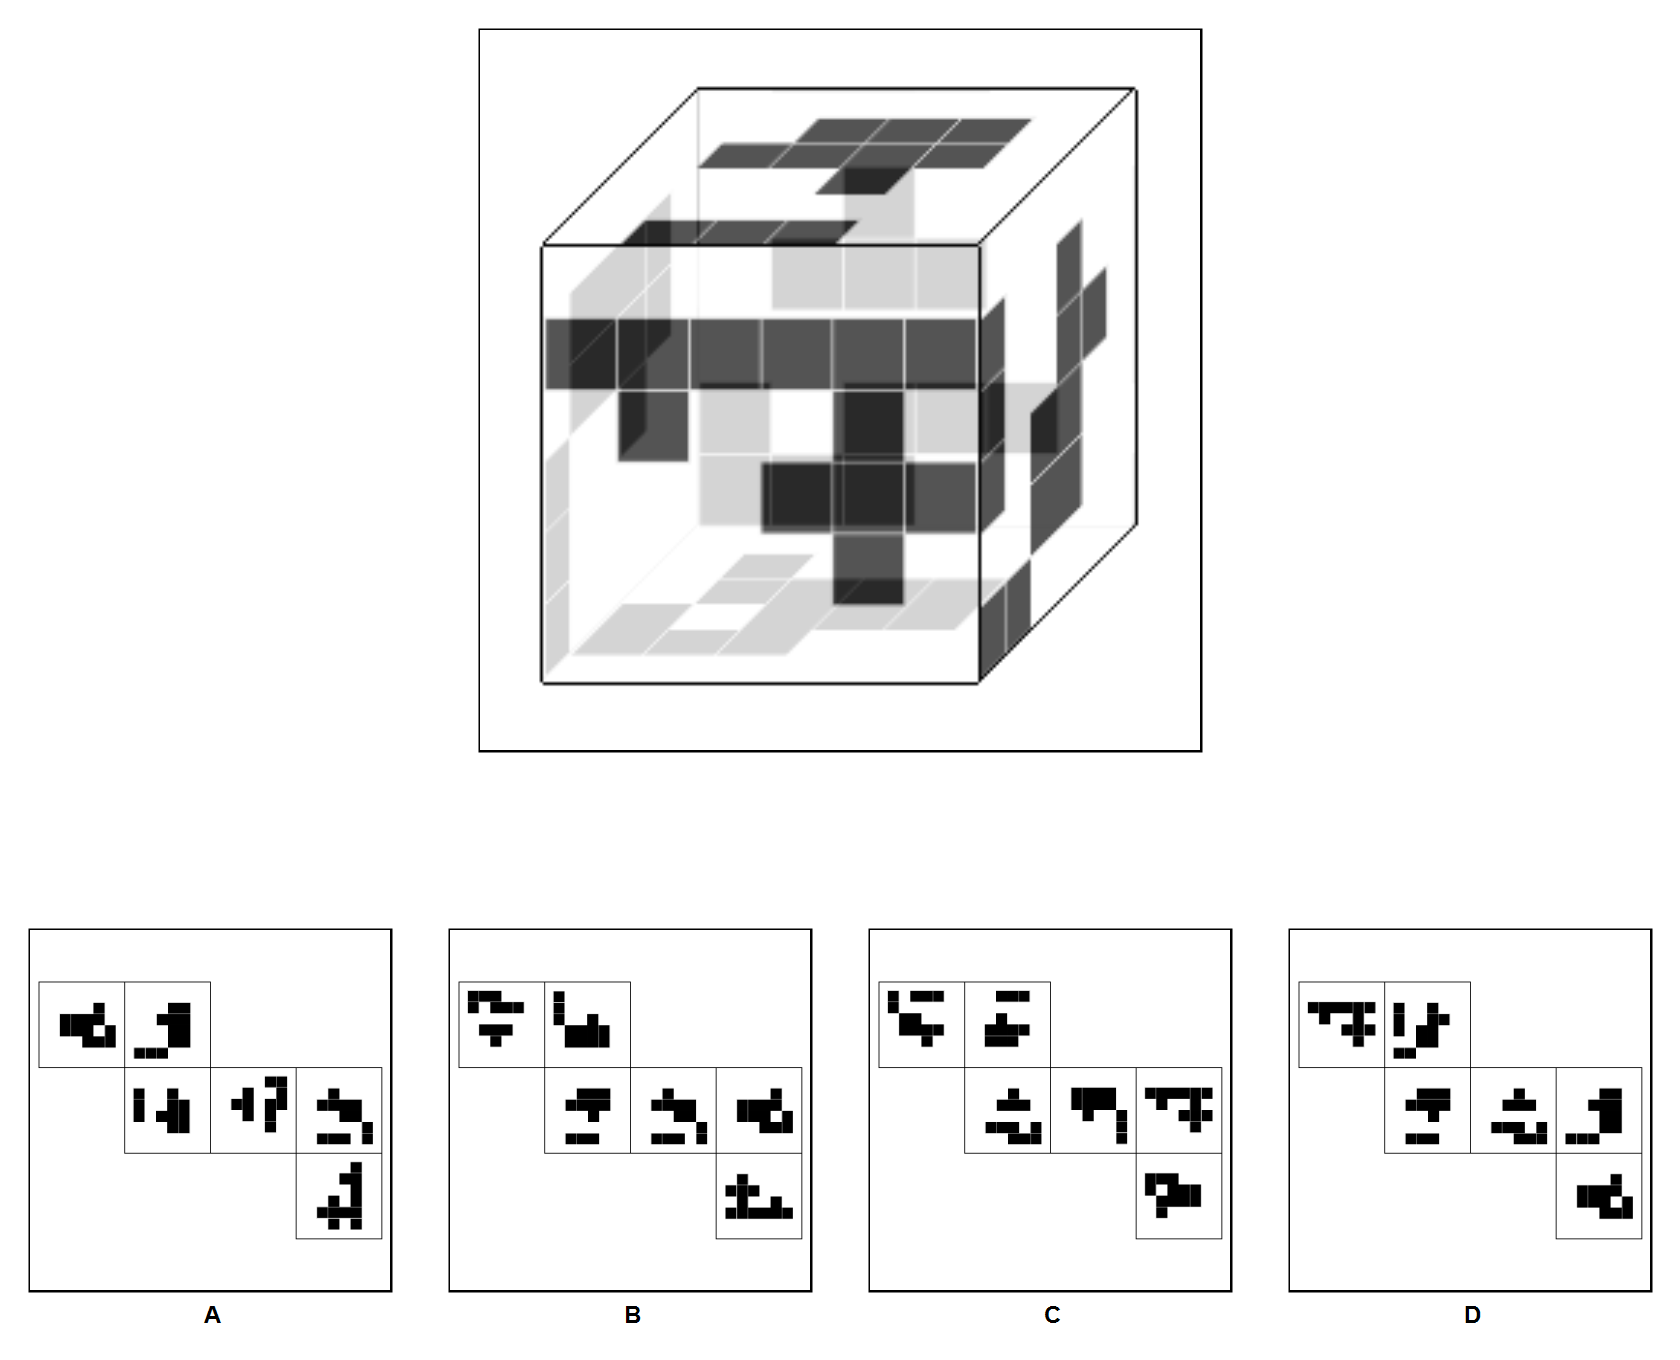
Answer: C